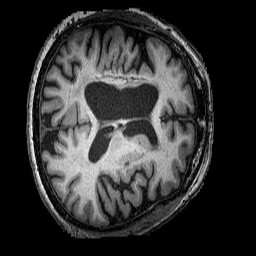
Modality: T1w
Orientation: axial
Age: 67
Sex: female
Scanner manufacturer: siemens
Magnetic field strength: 3 T
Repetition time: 2.25 s
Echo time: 0.00452 s